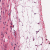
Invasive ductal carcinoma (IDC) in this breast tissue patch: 0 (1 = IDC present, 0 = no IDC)